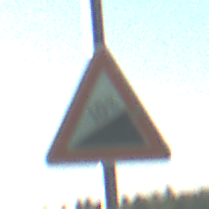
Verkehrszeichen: Steigung10
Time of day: MorningAfternoon
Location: Outdoor (Nature)
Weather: PartlyCloudy
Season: NotSpecified
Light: Natural